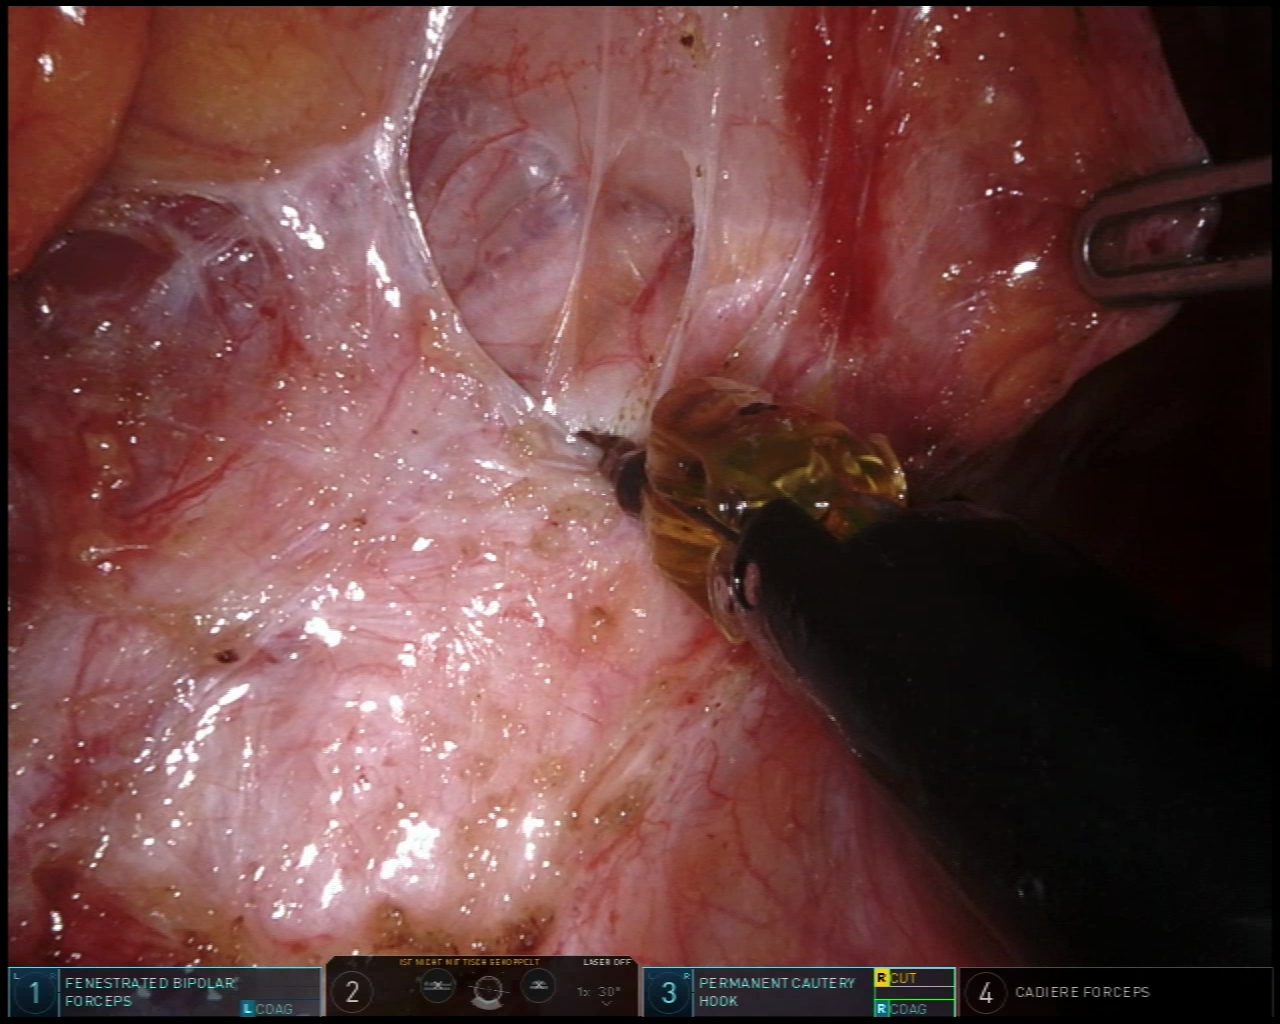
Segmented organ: ureter
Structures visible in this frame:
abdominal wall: no
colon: no
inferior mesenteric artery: no
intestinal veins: no
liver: no
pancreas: no
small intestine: no
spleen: no
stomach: no
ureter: yes
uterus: no
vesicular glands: no